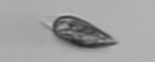
Label: Prorocentrum_triestinum